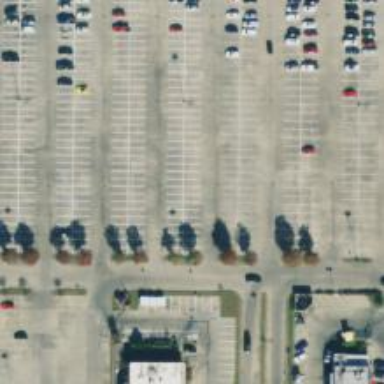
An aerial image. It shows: Parking space.